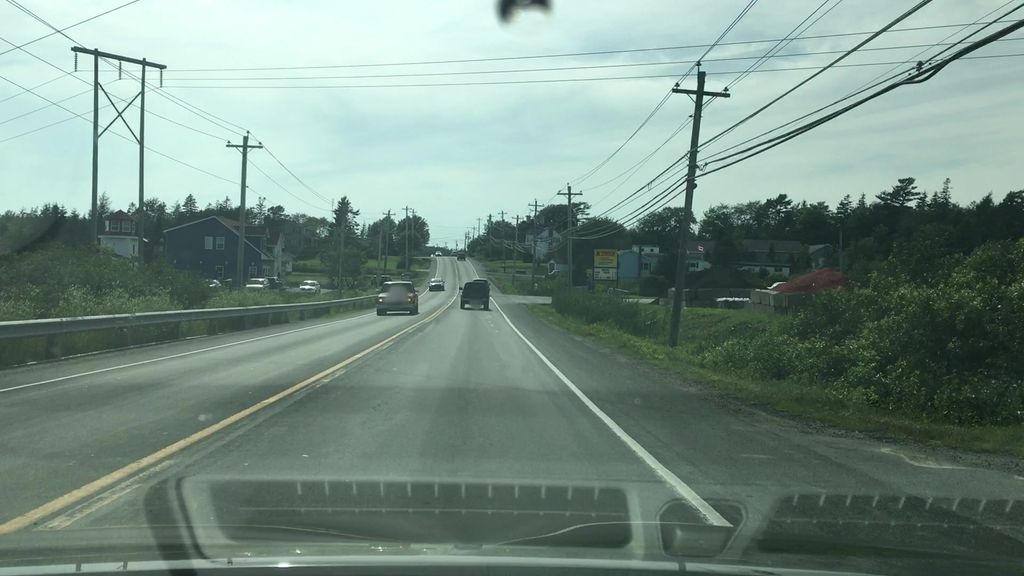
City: halifax